Question: This is not a question about how to change the font size. Rather, why is the size of my font changing by itself as I type (or paste) when it's inside a plain 'TextBox' control which, as you should know, only supports one color, one font, and one font size at any given time.
My code:
'''
using(FontDialog d = new FontDialog())
{
// The usual properties...
if(d.ShowDialog() == DialogResult.OK)
{
textbox1.Font = d.Font;
}
}
'''
The font is set at 8pt. If I paste plain text into it, the top line will be 9 to 10pt while the bottom line is noticeably smaller (about 8 pt).
It doesn't matter which font, font style, or font size I choose; this keeps happening!

# Update
Thanks for all your help thus far.To answer your recent questions below:
My app is targetting .NET 4.5.
There's no mix up in the code, since I was able to reproduce this problem in a new Windows Forms project with nothing but a Form, a TextBox and a Button that calls the FontDialog.
To answer the question about my Video drivers, I did require support for an app I purchased a few weeks ago and they told me to run DXDiag, they got back to me saying my Video Card driver is out of date, however I didn't think it was because I always check every few months. I then went to the manufacturer's website and it said that I already have the latest drivers installed for my system.
Windows Update also says there are no new available updates. I'll check for a new version of drivers again, though.
---
I also did a test in a new blank project where I display the font being used by the TextBox calling FontDialog.ShowDialog(), and after it has been shown and after the new font has been set and everything matches - yet there is still the issues after changing font/font size inside the textbox.
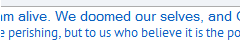
Answer: I suspect that the High-DPI screen that you are using is not using an exact multiple of 96 DPI. When in this situation Windows renders your application to a virtual screen that is 96 DPI and then rescales the result to the new DPI. Having a DPI that is not an exact multiple of 96 can cause rounding errors when the application's display is rescaled and as a result fonts can end up looking uneven.
Try setting your DPI to one of the sizes in <URL> guide.